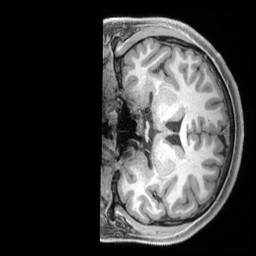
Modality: T1w
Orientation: coronal
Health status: healthy
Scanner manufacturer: siemens
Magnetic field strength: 3 T
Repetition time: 2.4 s
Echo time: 0.00201 s